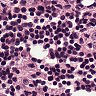
Metastatic tissue present: no